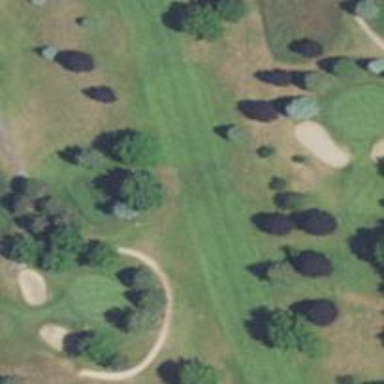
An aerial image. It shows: Asphalt path that serves as golf cartpath.